Question: I want to access images from url saved in FireStore, but I get error from the title
'''
@override
Widget build(BuildContext context) {
return MaterialApp(
theme: ThemeData(brightness: Brightness.dark),
home: StreamBuilder(
stream: Firestore.instance.collection('images').snapshots(),
builder: (context, snapshot) {
if (!snapshot.hasData) return CircularProgressIndicator();
for (int i = 0; i < snapshot.data.documents.length; i++) {
return ListWheelScrollView(children: <Widget>[
Image.network(snapshot.data.documents[i]),
]);
}
}));
}
}
'''

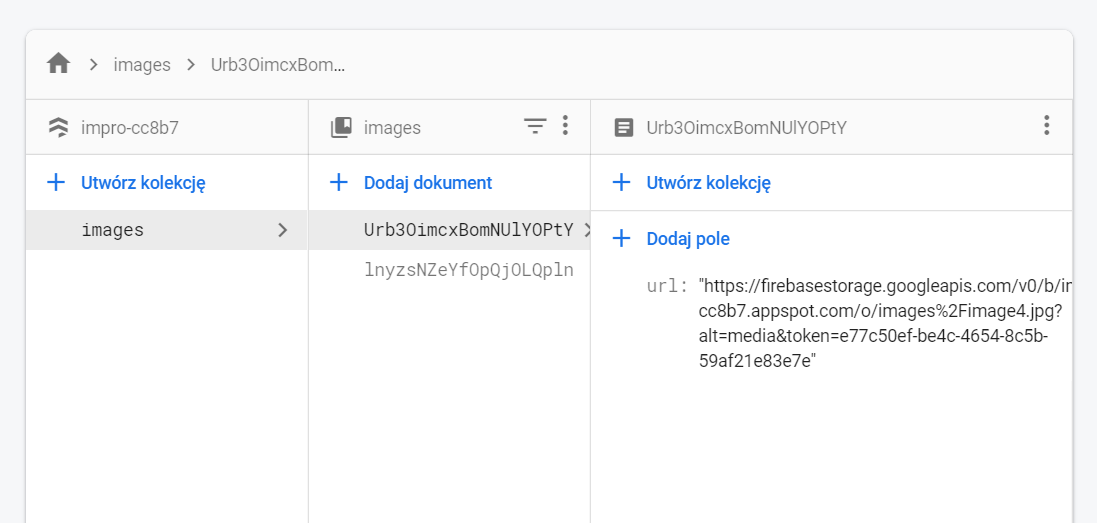
Answer: You are returning a document snapshot inside the Image.Network, to return the url use the square brackets and inside the 'url':
'''
Image.network(snapshot.data.documents[i]['url']),
'''